Aerial crown-view tile of a tropical tree (Barro Colorado Island, Panama), acquired 20241014:
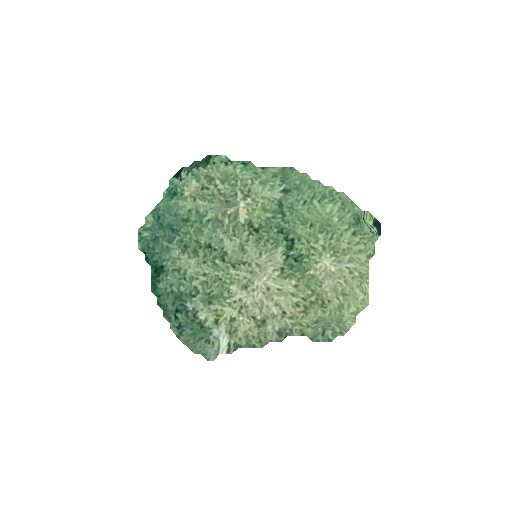
Species: Quararibea stenophylla
GBIF accepted scientific name: Quararibea stenophylla
Crown area: 55.524 m²